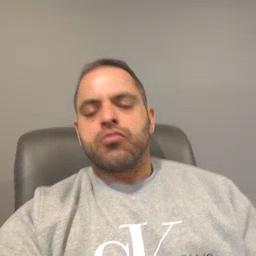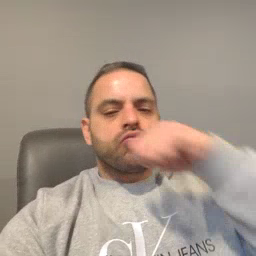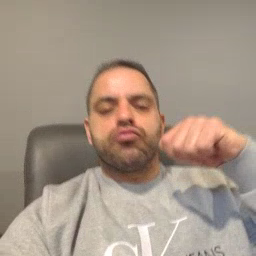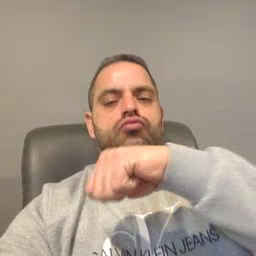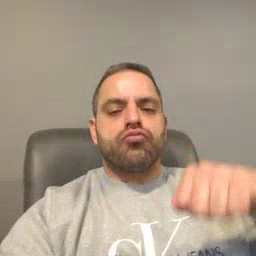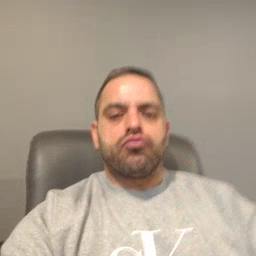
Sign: toothbrush